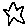
Label: star